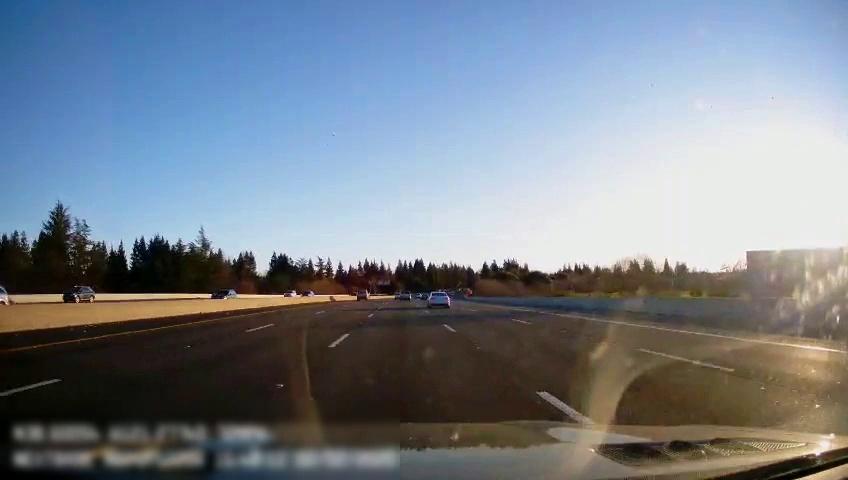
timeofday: Day
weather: Sunny
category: Drivable Space
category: Vehicles | SUV
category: Vehicles | Car
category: Vehicles | Truck
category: Vehicles | SUV
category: Vehicles | Car
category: Vehicles | Car
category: Vehicles | SUV
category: Vehicles | SUV
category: Lanes | Alternate Lane
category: Lanes | Alternate Lane
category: Lanes | Current Lane
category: Lanes | Current Lane
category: Lanes | Alternate Lane
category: Lanes | Alternate Lane